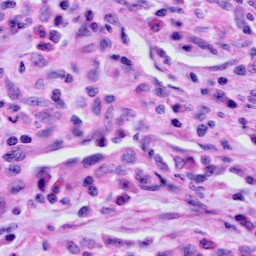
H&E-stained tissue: Cervix